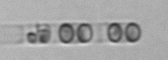
Label: Skeletonema